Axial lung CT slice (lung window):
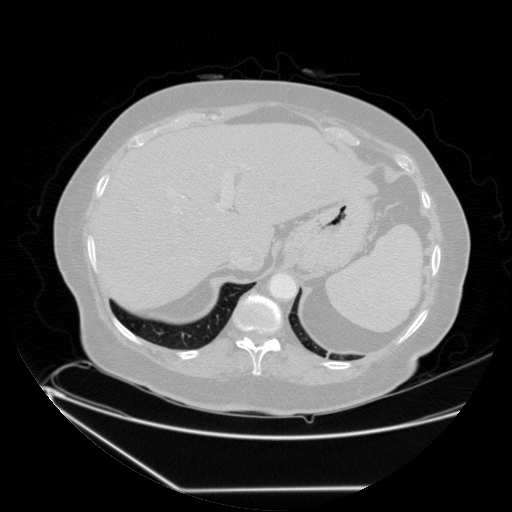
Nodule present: no